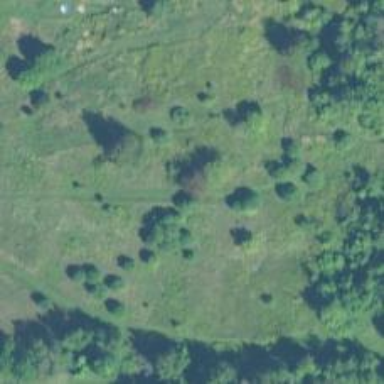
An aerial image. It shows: Disc golf hole.